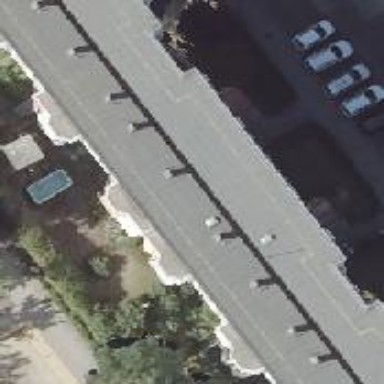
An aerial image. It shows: Flat roofed apartments with gray tar paper roofing.